Question: How can I change or remove the magnifier icon of the EditText input in an android SearchView?

SOLUTION ====
Its an ImageSpan which is set only in the hint text.
Simply do:
'''
int id = resources.getIdentifier("search_src_text", "id", "android");
View autoComplete = searchView.findViewById(id);
autoComplete.setHint(R.string.what_you_like) // or a custom span
'''
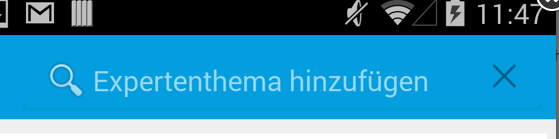
Answer: I managed to do it this way in my application (to change the icon, but you can probably adapt it to hide it). If someone has an easier way, I'll be glad to hear it (like in XML for example).
'''
try {
Resources resources = this.getResources();
int id = resources.getIdentifier("search_src_text", "id", "android");
View autoComplete = searchView.findViewById(id);
Class<?> clazz = Class.forName("android.widget.SearchView$SearchAutoComplete");
Method textSizeMethod = clazz.getMethod("getTextSize");
Float rawTextSize = (Float) textSizeMethod.invoke(autoComplete);
int textSize = (int) (rawTextSize * 1.25);
Drawable searchIcon = resources.getDrawable(R.drawable.ic_action_search);
searchIcon.setBounds(0, 0, textSize, textSize);
SpannableStringBuilder stopHint = new SpannableStringBuilder(" ");
stopHint.append(this.getString(R.string.search_quotes));
stopHint.setSpan(new ImageSpan(searchIcon), 1, 2, Spannable.SPAN_EXCLUSIVE_EXCLUSIVE);
Method setHintMethod = clazz.getMethod("setHint", CharSequence.class);
setHintMethod.invoke(autoComplete, stopHint);
}
catch (Exception exception) {
exception.printStackTace();
}
'''
From <URL>.